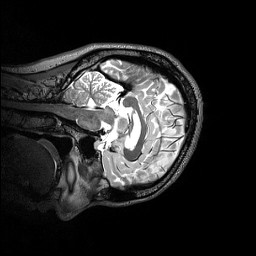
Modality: T2w
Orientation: sagittal
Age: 24
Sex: female
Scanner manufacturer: siemens
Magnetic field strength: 3 T
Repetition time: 3.2 s
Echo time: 0.565 s